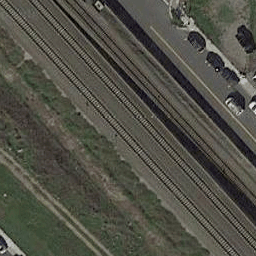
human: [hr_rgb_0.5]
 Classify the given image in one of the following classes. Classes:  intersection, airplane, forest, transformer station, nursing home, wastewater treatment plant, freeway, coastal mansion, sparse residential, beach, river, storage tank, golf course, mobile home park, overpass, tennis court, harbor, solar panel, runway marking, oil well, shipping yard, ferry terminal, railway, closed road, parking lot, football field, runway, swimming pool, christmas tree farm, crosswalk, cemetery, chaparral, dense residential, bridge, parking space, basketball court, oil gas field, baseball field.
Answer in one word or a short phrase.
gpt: railway